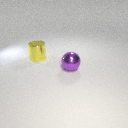
large purple metal sphere to the right of large yellow metal cylinder